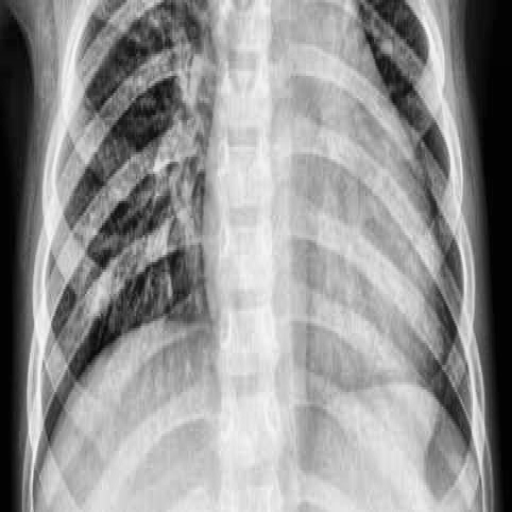
Finding: PNEUMONIA